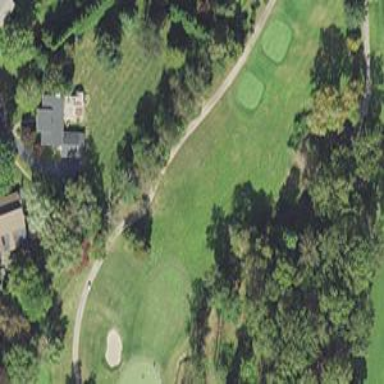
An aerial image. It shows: Service road used as golf cart path.